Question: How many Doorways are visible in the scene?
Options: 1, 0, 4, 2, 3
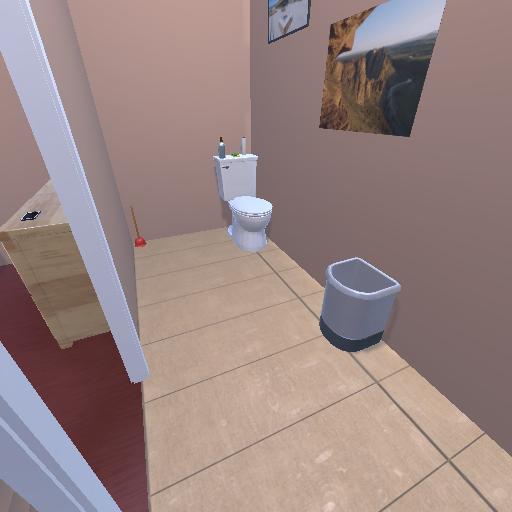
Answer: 1